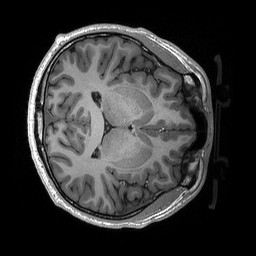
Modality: T1w
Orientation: axial
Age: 18
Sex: male
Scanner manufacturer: siemens
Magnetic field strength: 3 T
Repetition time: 2.53 s
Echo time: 0.00227 s